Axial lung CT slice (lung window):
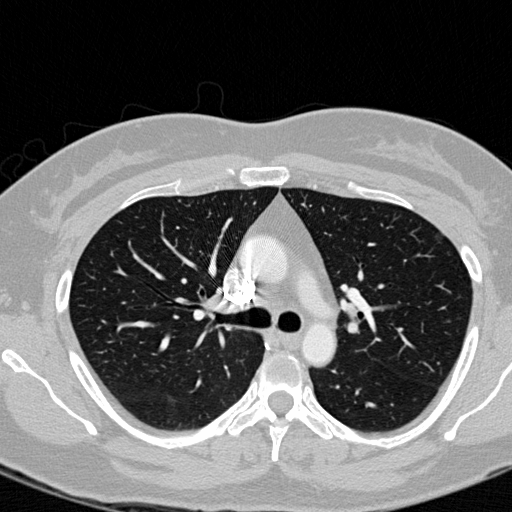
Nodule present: no